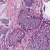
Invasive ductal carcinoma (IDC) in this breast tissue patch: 1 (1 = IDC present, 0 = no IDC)